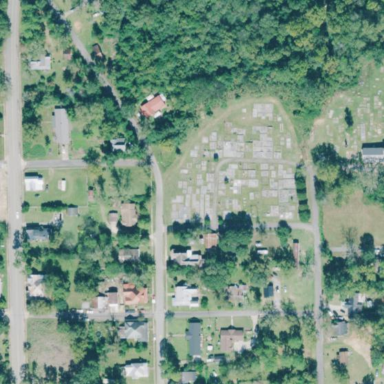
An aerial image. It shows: Cemetery with graves.